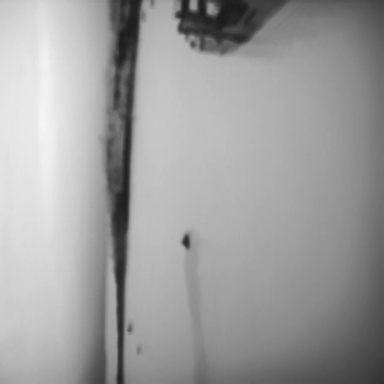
There are two objects shown in the infrared image, including a canoe, and a container_ship.